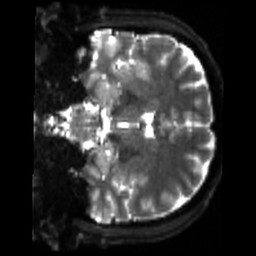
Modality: sbref
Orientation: coronal
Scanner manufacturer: siemens
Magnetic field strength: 3 T
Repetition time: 4 s
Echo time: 0.0594 s